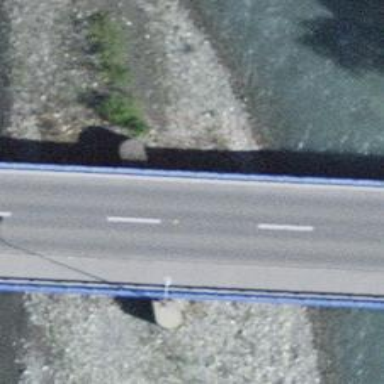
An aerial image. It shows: Man-made bridge.